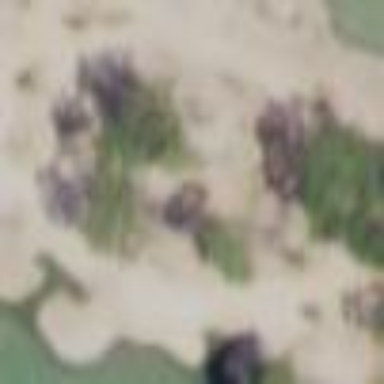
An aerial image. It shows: Bunker on golf course.